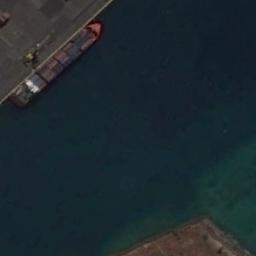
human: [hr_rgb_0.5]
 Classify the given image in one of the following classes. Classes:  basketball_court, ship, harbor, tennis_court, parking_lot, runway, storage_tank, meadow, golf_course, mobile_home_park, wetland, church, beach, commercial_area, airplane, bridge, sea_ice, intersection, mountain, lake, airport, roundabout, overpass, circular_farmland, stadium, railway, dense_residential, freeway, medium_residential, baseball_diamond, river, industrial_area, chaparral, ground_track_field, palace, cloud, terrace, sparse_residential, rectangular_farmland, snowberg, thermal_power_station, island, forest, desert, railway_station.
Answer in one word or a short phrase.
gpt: ship